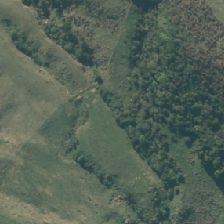
Land cover: broadleaved_indigenous_hardwood